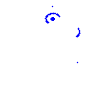
Particle: proton